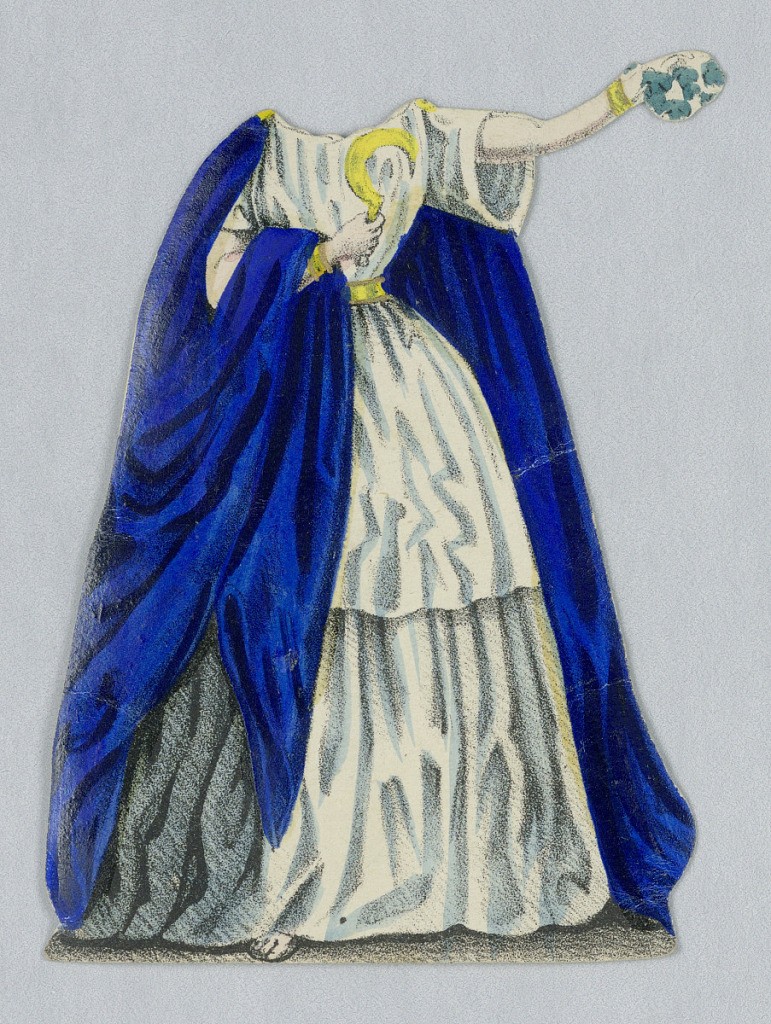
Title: Jenny Lind Paper Doll Costume, Norma from the opera "Norma"
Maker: Jenny Lind, Swedish, 1820–1887
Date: ca. 1850
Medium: Lithograph on white wove paper
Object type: Print
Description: Paper doll costume for the figure of Jenny Lind representing the character Norma from the opera Norma.
Designed to be placed over the doll.